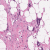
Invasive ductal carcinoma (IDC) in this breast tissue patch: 1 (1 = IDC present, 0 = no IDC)